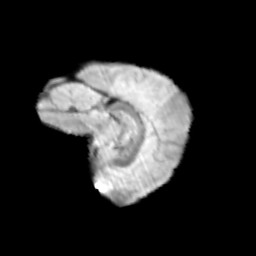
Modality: T2w
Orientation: sagittal
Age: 11
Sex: female
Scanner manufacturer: siemens
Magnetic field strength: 3 T
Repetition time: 3.8 s
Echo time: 0.07 s